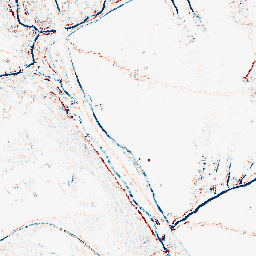
Category: morphological
Decomposition family: morphological_square
Decomposition parameters: operation: average
size: 3
Upsampling method: regularized
Upsampling parameters: scale: 4
lambda_reg: 0.01
Upsampling scale: 4